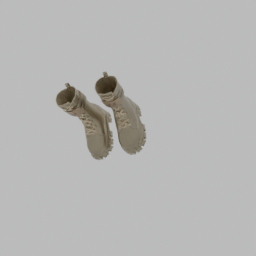
Label: people